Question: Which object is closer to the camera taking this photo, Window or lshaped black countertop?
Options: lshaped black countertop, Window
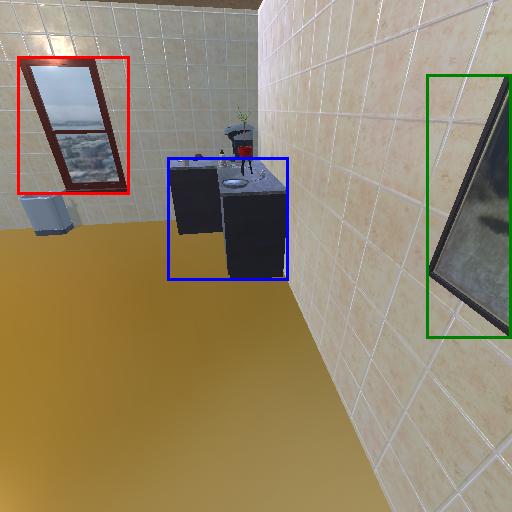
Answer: lshaped black countertop